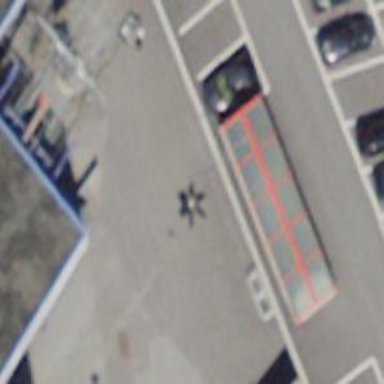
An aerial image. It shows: Charging station.